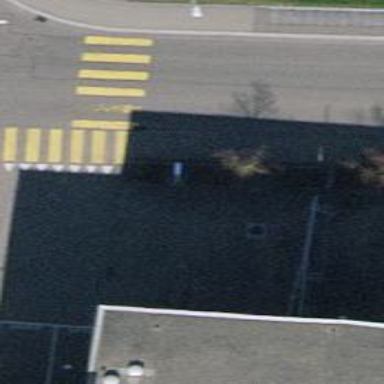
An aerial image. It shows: Kerb barrier.